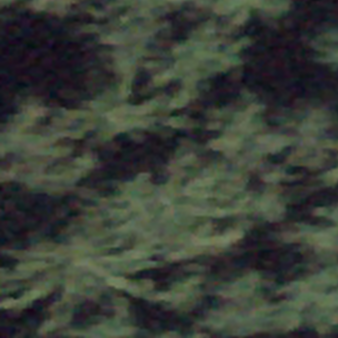
Label: other